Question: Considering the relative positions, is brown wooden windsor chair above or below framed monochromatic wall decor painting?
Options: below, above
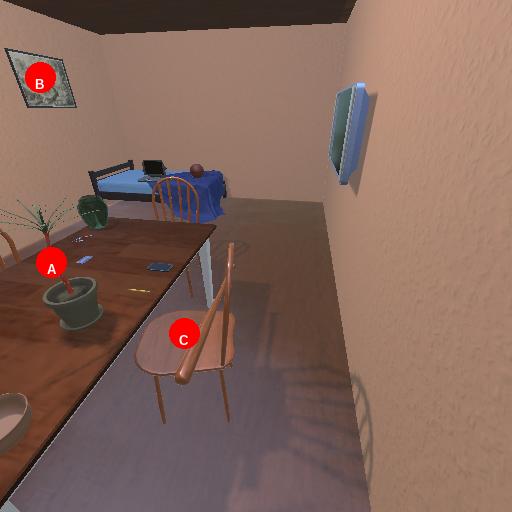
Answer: below